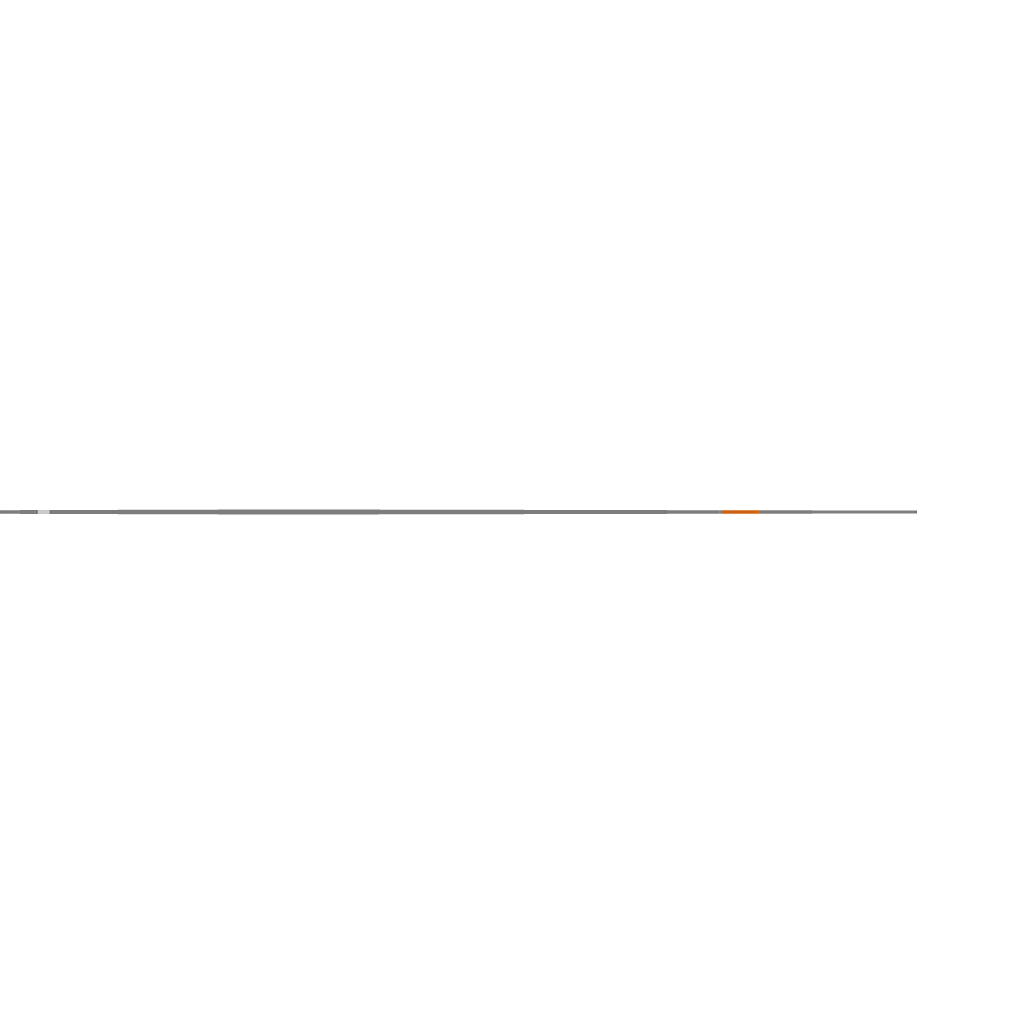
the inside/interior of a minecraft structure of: Denver Broncos